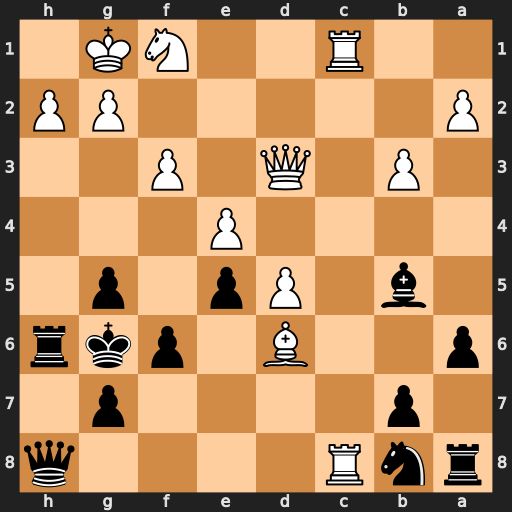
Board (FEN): rnR4q/1p4p1/p2B1pkr/1b1Pp1p1/4P3/1P1Q1P2/P5PP/2R2NK1
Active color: b
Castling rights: -
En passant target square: -
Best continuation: Bxd3 Rxh8 Rxh8